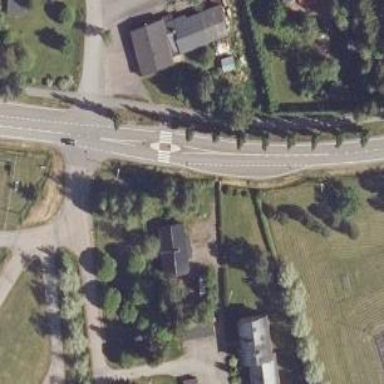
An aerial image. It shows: Island crossing on the road.